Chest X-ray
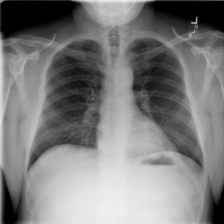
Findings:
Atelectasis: negative
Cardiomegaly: negative
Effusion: negative
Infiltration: negative
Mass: negative
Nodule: negative
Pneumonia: negative
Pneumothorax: negative
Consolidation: negative
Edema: negative
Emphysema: negative
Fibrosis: negative
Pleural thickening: negative
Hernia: negative